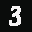
Label: 3